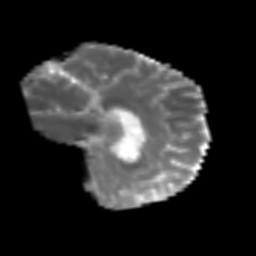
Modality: MD
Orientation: sagittal
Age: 76
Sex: female
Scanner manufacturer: siemens
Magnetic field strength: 3 T
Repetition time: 3.2 s
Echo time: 0.081 s